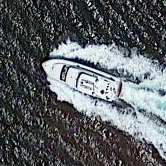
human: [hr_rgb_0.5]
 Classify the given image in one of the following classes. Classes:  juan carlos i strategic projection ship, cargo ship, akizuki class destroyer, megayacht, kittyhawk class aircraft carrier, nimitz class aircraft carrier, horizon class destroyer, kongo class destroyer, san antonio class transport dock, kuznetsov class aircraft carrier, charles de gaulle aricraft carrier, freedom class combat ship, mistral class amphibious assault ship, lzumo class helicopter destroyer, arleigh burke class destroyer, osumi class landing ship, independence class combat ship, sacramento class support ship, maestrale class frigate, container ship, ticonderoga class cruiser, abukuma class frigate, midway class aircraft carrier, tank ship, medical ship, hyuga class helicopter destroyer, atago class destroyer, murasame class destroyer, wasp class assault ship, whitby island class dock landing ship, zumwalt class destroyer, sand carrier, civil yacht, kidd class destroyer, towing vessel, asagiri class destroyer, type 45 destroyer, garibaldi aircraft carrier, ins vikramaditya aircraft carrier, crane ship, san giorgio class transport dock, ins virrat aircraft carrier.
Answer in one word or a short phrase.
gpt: Civil yacht